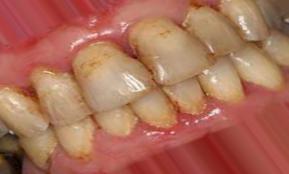
Condition: Tooth Discoloration